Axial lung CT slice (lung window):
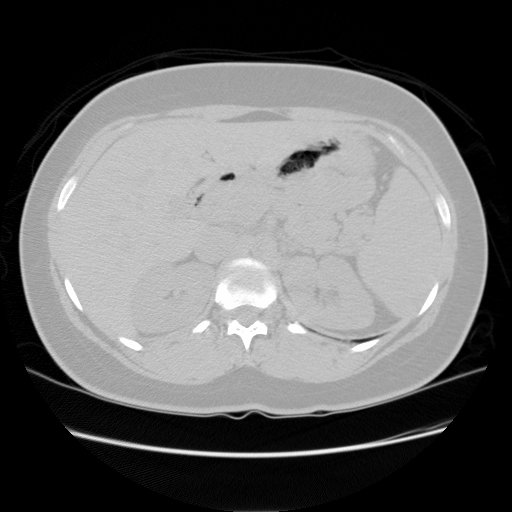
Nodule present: no